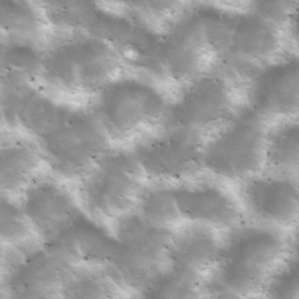
Label: non_frost